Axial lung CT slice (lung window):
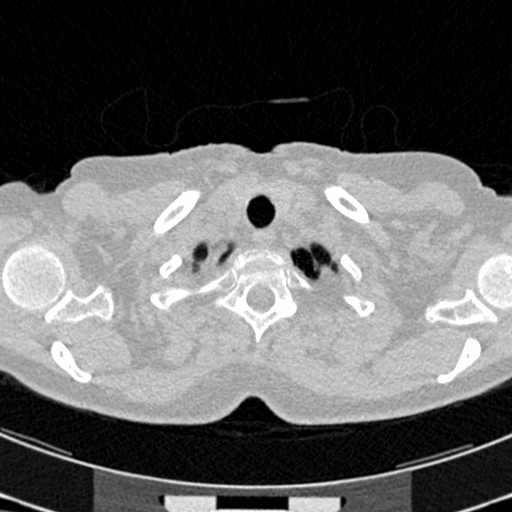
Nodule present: no